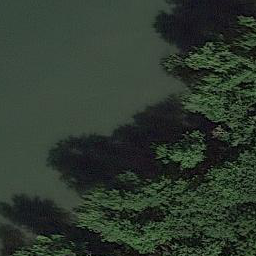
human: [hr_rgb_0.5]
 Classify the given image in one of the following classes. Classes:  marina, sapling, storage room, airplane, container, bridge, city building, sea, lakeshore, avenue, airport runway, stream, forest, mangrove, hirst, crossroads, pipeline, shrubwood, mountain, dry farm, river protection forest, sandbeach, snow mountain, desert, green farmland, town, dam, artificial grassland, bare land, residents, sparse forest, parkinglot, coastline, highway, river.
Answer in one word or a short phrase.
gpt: river protection forest